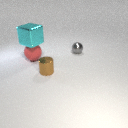
small gray metal sphere behind small brown metal cylinder